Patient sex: F
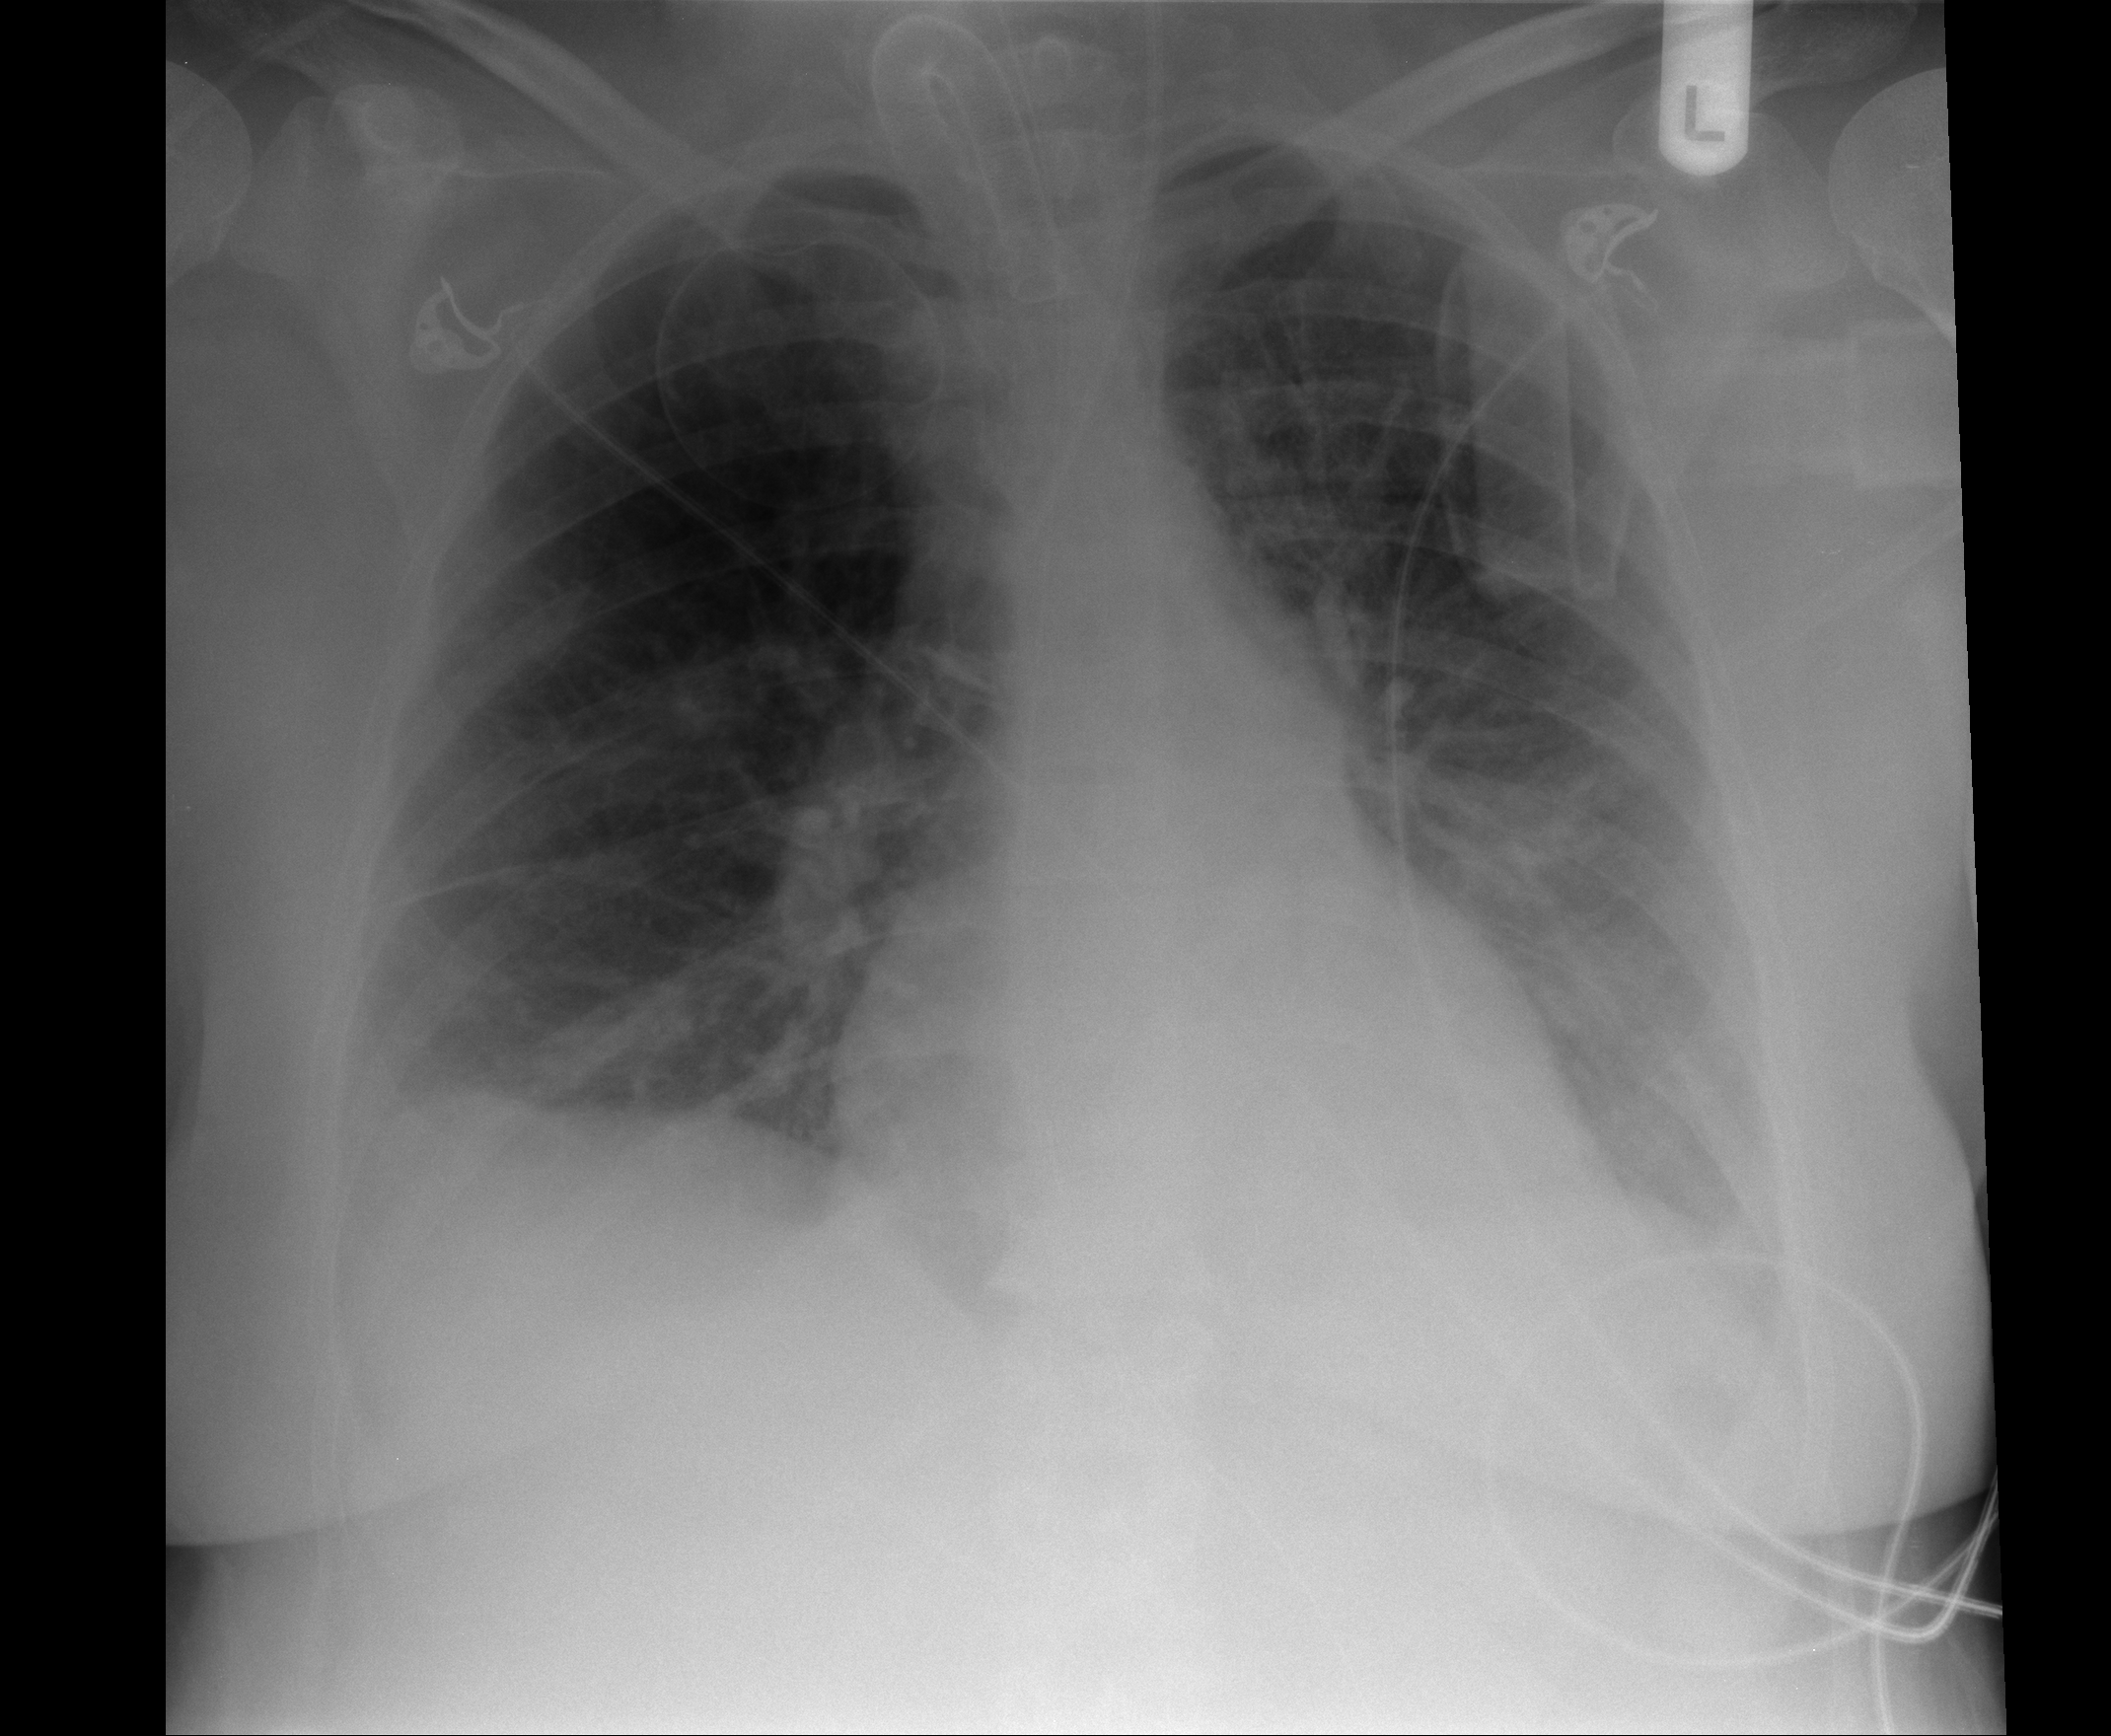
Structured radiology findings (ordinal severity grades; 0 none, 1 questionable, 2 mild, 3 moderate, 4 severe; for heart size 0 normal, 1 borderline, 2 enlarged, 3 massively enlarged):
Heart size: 1
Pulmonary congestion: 1
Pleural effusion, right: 1
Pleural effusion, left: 2
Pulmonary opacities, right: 0
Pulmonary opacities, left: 2
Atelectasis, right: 2
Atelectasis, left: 2